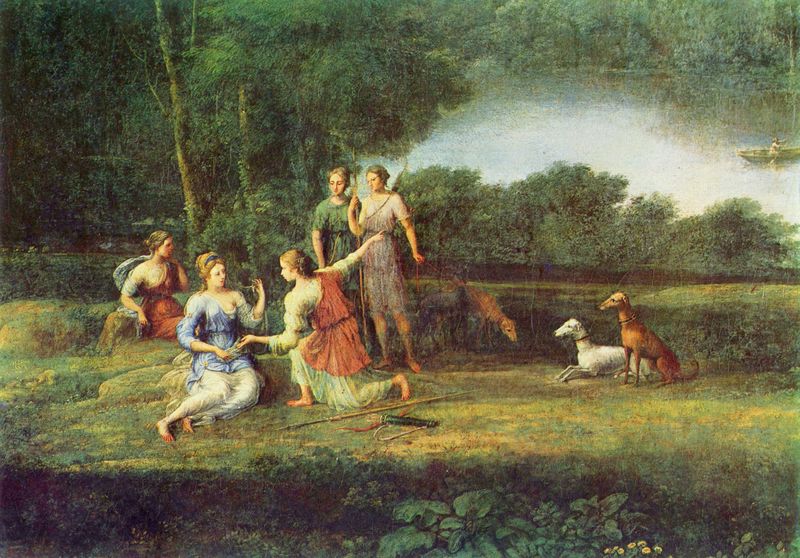
Titel: Egeria beweint Numa
Künstler: Claude Lorrain
Standort: Napoli
Institution: Galleria Nazionale di Capodimonte
Schlagwörter: baum, blau, blätter, gruppe, himmel, laub, mann, schatten, umhang, wasser, weiß, bäume, fluss, frauen, grün, landschaft, menschen, mädchen, ocker, see, sitzen, teich, ufer, äste, blumen, braun, damen, frau, frisur, geste, grau, kleid, kleider, licht, männer, schwarz, gras, gürtel, hund, hunde, park, rasen, rot, tier, tiere, weg, wiese, beige, tanz, mensch, stehen, fünf, öl, natur, spiegelung, strauch, zweige, busch, büsche, gebüsch, gewässer, sträucher, gewand, familie, gewänder, pflanze, pflanzen, schulter, wald, boot, genre, kahn, paddel, ruder, stock, garten, schwanz, schiff, bogen, stab, fischer, violett, weis, idylle, haarband, romantik, lanze, ruderboot, ruderer, rudern, überwurf, bögen, spiel, schaf, antike, spaziergang, abschied, idyll, lichtung, barfuß, waffen, knien, mythologie, jagd, stäbe, jäger, reh, jagdhund, antik, toga, griechisch, mythos, amazonen, begegnung, laubbäume, begrüssung, jagdhunde, speer, arkadien, wanderstock, reigen, schafe, schäferin, köcher, diana, jagen, pfeile, sonnentag, jagdt, angler, hundeleine, bäuem, sträuche, parklandschaft, ideallandschaft, zeigegestus, windhunde, damenrunde, jägerinnen, liebesjagd, lustspiele, barfu´